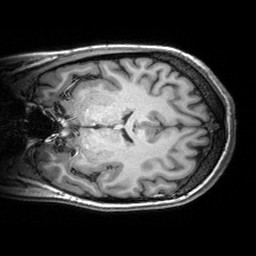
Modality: T1w
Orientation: coronal
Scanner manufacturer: siemens
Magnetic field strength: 3 T
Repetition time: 2.53 s
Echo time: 0.00299 s